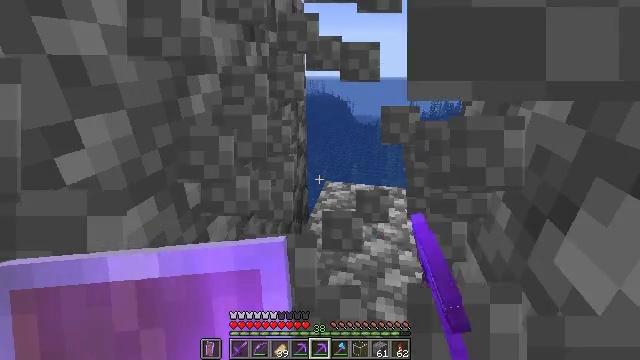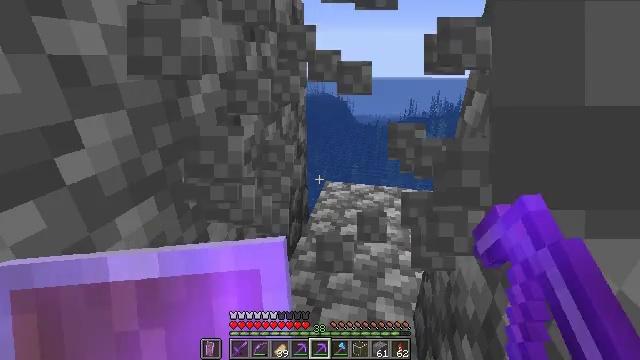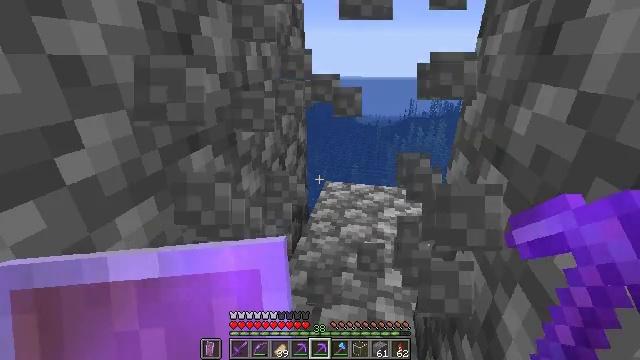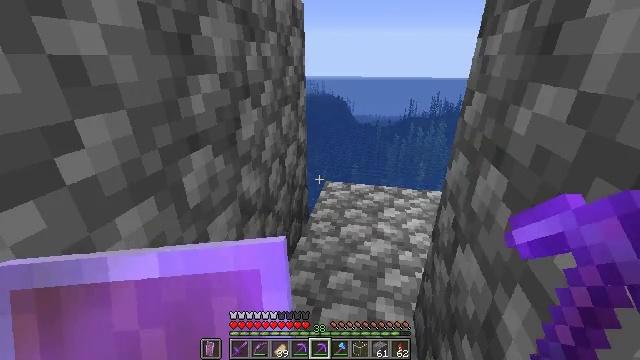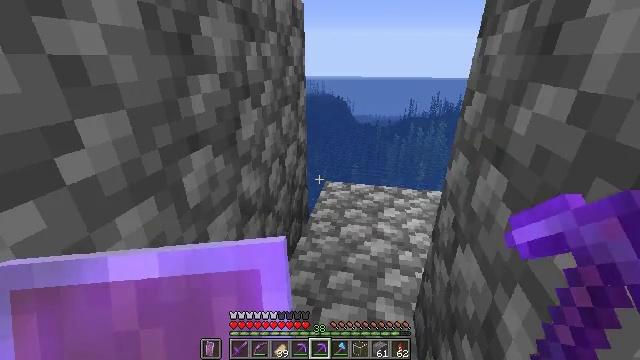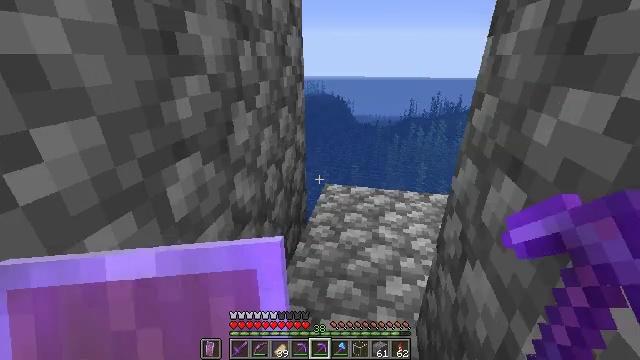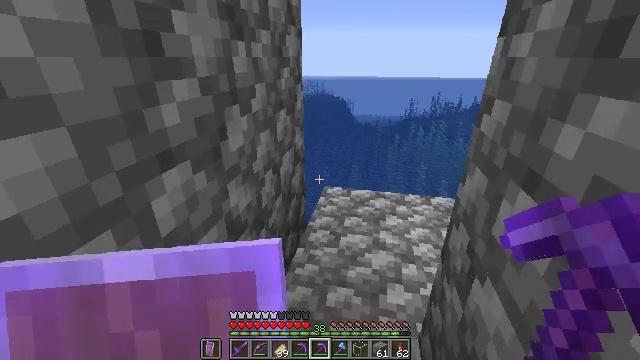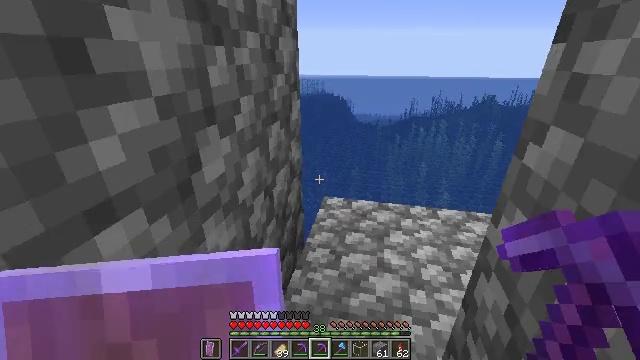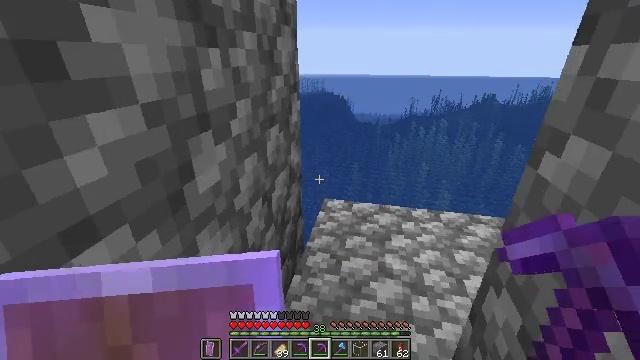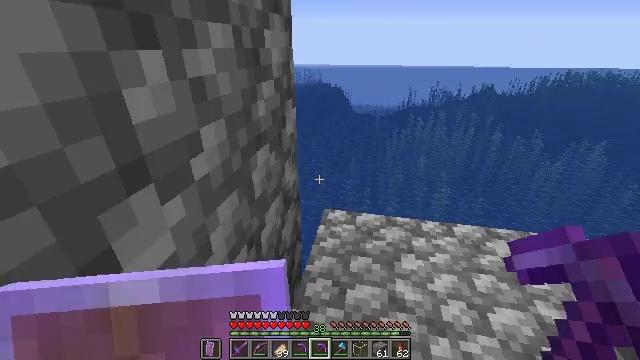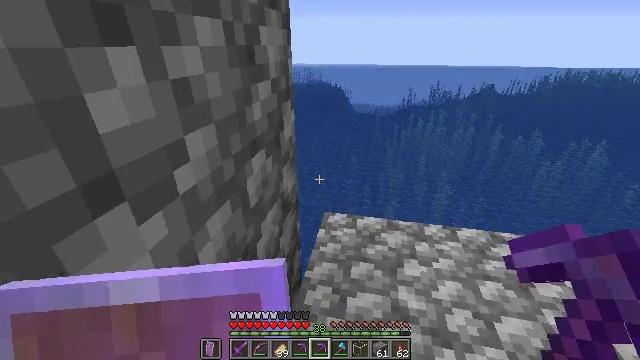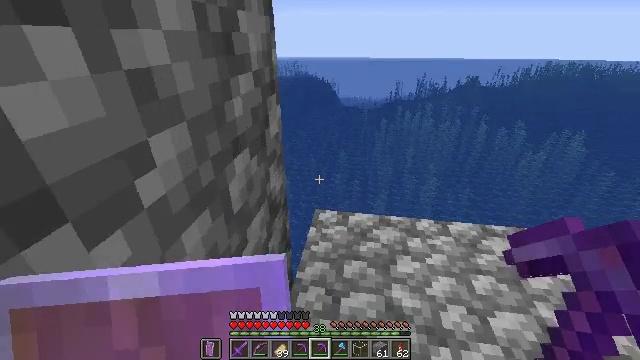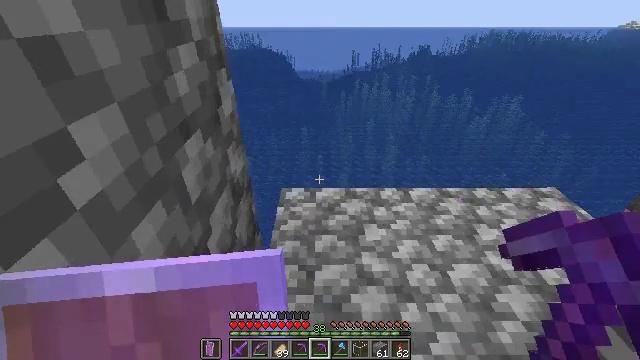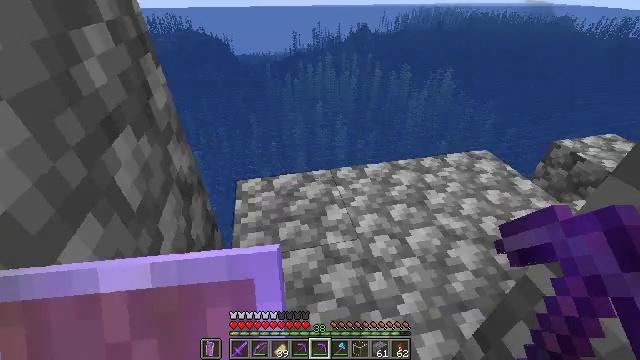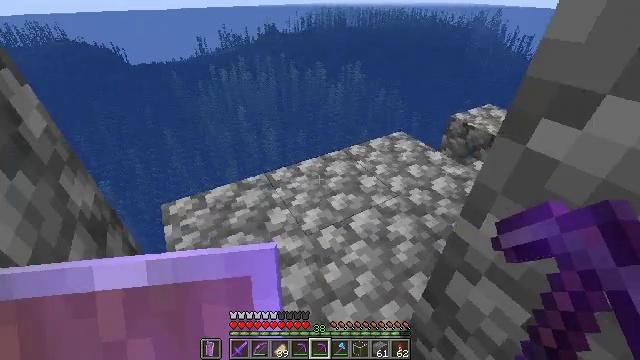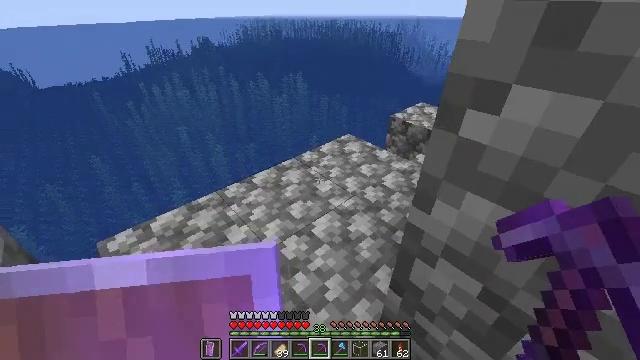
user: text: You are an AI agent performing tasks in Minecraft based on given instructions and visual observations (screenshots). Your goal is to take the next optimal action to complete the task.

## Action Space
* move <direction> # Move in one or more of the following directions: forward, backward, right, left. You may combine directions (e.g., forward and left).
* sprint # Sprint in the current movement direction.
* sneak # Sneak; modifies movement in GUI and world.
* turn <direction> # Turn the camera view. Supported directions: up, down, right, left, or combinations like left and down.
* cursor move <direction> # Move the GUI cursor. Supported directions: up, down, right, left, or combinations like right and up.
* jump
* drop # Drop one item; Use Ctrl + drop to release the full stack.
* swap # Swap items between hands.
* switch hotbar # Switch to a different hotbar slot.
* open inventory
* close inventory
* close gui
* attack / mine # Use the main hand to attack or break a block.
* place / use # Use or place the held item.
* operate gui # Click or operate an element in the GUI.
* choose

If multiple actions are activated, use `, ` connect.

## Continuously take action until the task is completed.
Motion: motion action
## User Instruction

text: Mine cobblestone underground.
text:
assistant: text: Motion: no_op
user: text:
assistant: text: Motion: no_op
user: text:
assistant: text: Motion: no_op
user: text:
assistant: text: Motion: no_op
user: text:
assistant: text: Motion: move forward
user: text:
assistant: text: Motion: move forward
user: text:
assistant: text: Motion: move forward
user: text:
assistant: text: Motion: move forward
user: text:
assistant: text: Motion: move forward, turn down
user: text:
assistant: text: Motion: no_op
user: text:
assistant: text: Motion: turn right and down
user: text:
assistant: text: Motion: turn right and down
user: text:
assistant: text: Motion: turn right and down
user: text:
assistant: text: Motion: turn right
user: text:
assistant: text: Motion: turn right and up
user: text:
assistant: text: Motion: turn right
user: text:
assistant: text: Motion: no_op
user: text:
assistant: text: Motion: no_op
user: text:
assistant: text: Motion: no_op
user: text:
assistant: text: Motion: no_op
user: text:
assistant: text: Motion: turn right
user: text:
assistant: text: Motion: turn right and up
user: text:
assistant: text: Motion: turn right
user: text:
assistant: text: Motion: move left
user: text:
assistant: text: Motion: move left
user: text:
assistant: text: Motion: move forward and move left
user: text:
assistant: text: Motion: move forward and move left
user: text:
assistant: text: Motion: move forward and move left, turn right and down
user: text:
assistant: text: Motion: move forward, turn right and down
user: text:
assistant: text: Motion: move forward, turn right